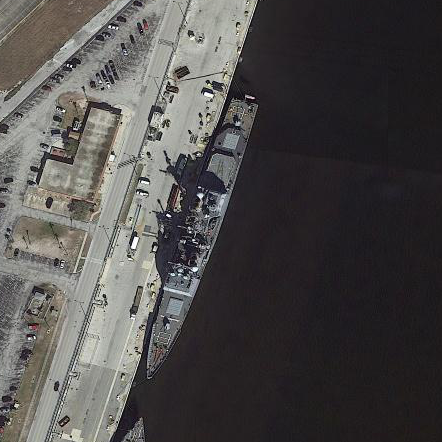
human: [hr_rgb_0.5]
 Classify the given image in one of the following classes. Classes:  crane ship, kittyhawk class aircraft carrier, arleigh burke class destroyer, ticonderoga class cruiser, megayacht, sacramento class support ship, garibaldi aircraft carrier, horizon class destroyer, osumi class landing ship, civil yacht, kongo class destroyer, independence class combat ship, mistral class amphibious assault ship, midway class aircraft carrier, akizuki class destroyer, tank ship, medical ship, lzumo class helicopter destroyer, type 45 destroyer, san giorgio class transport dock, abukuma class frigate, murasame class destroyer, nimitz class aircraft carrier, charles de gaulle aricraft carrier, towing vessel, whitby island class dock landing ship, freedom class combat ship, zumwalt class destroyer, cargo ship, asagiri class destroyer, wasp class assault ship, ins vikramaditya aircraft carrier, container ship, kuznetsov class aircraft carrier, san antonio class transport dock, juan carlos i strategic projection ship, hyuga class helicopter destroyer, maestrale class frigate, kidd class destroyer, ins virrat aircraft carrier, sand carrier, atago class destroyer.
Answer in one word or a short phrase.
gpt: Ticonderoga class cruiser